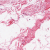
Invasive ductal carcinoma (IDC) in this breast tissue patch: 0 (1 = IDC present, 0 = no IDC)